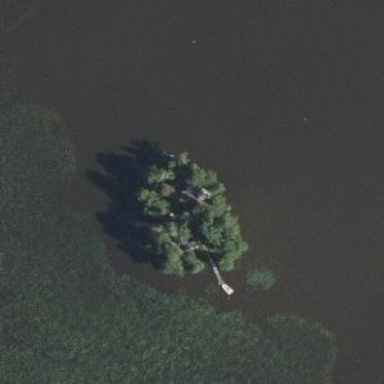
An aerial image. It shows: Islet.